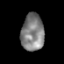
Tissue: prostate
Cell type: T cells
Senescence score: 0.3383
Nuclear area (px): 828
Mean DAPI intensity: 128.772